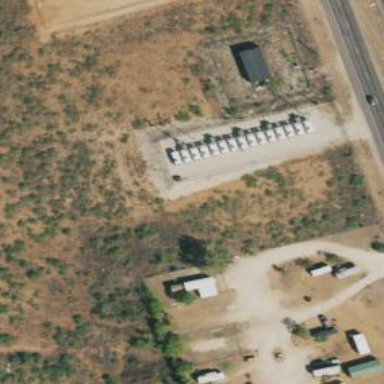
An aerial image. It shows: Generator is pictured.